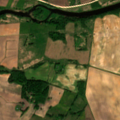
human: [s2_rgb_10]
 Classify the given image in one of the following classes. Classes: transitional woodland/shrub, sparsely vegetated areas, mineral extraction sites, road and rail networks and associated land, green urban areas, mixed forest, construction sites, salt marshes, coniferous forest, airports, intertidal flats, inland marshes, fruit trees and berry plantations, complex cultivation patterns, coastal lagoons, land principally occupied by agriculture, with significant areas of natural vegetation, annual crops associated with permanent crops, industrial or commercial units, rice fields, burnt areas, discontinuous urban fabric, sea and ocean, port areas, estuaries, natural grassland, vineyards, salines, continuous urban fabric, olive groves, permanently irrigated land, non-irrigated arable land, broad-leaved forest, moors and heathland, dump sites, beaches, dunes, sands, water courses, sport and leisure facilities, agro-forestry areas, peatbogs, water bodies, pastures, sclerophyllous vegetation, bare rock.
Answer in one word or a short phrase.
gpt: non-irrigated arable land, complex cultivation patterns, land principally occupied by agriculture, with significant areas of natural vegetation, water courses